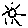
Label: sun